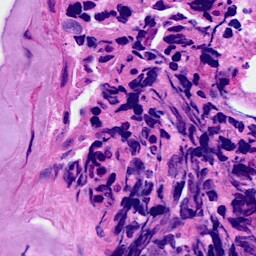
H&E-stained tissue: Breast